RGB frame:
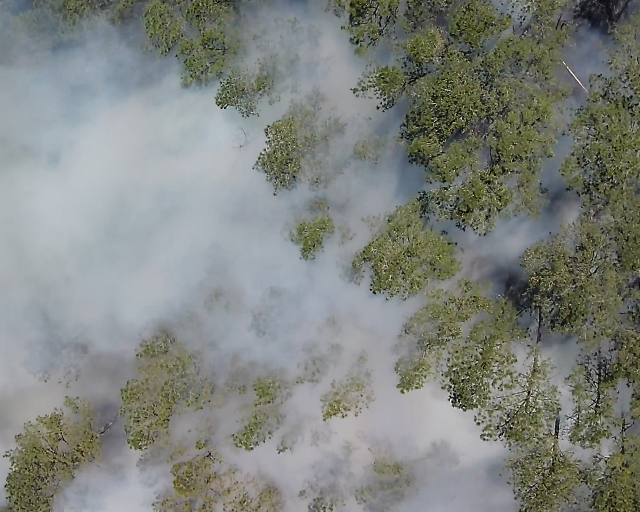
Thermal frame:
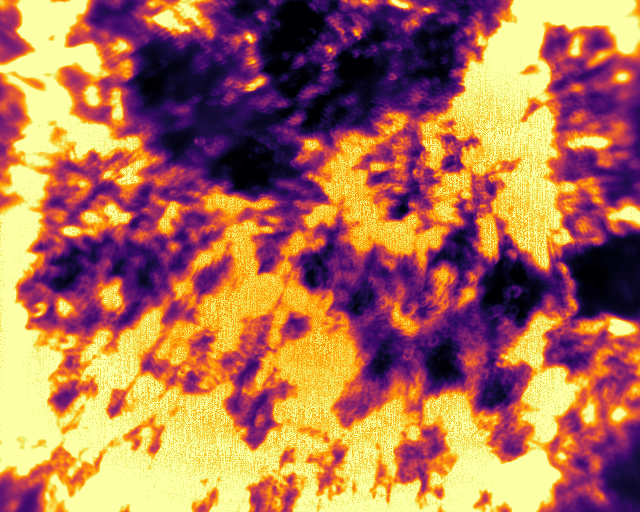
Captured: 2026-02-27 02:38:03
Pixels at or above 80 °C: 261488 (fraction of frame: 0.798)